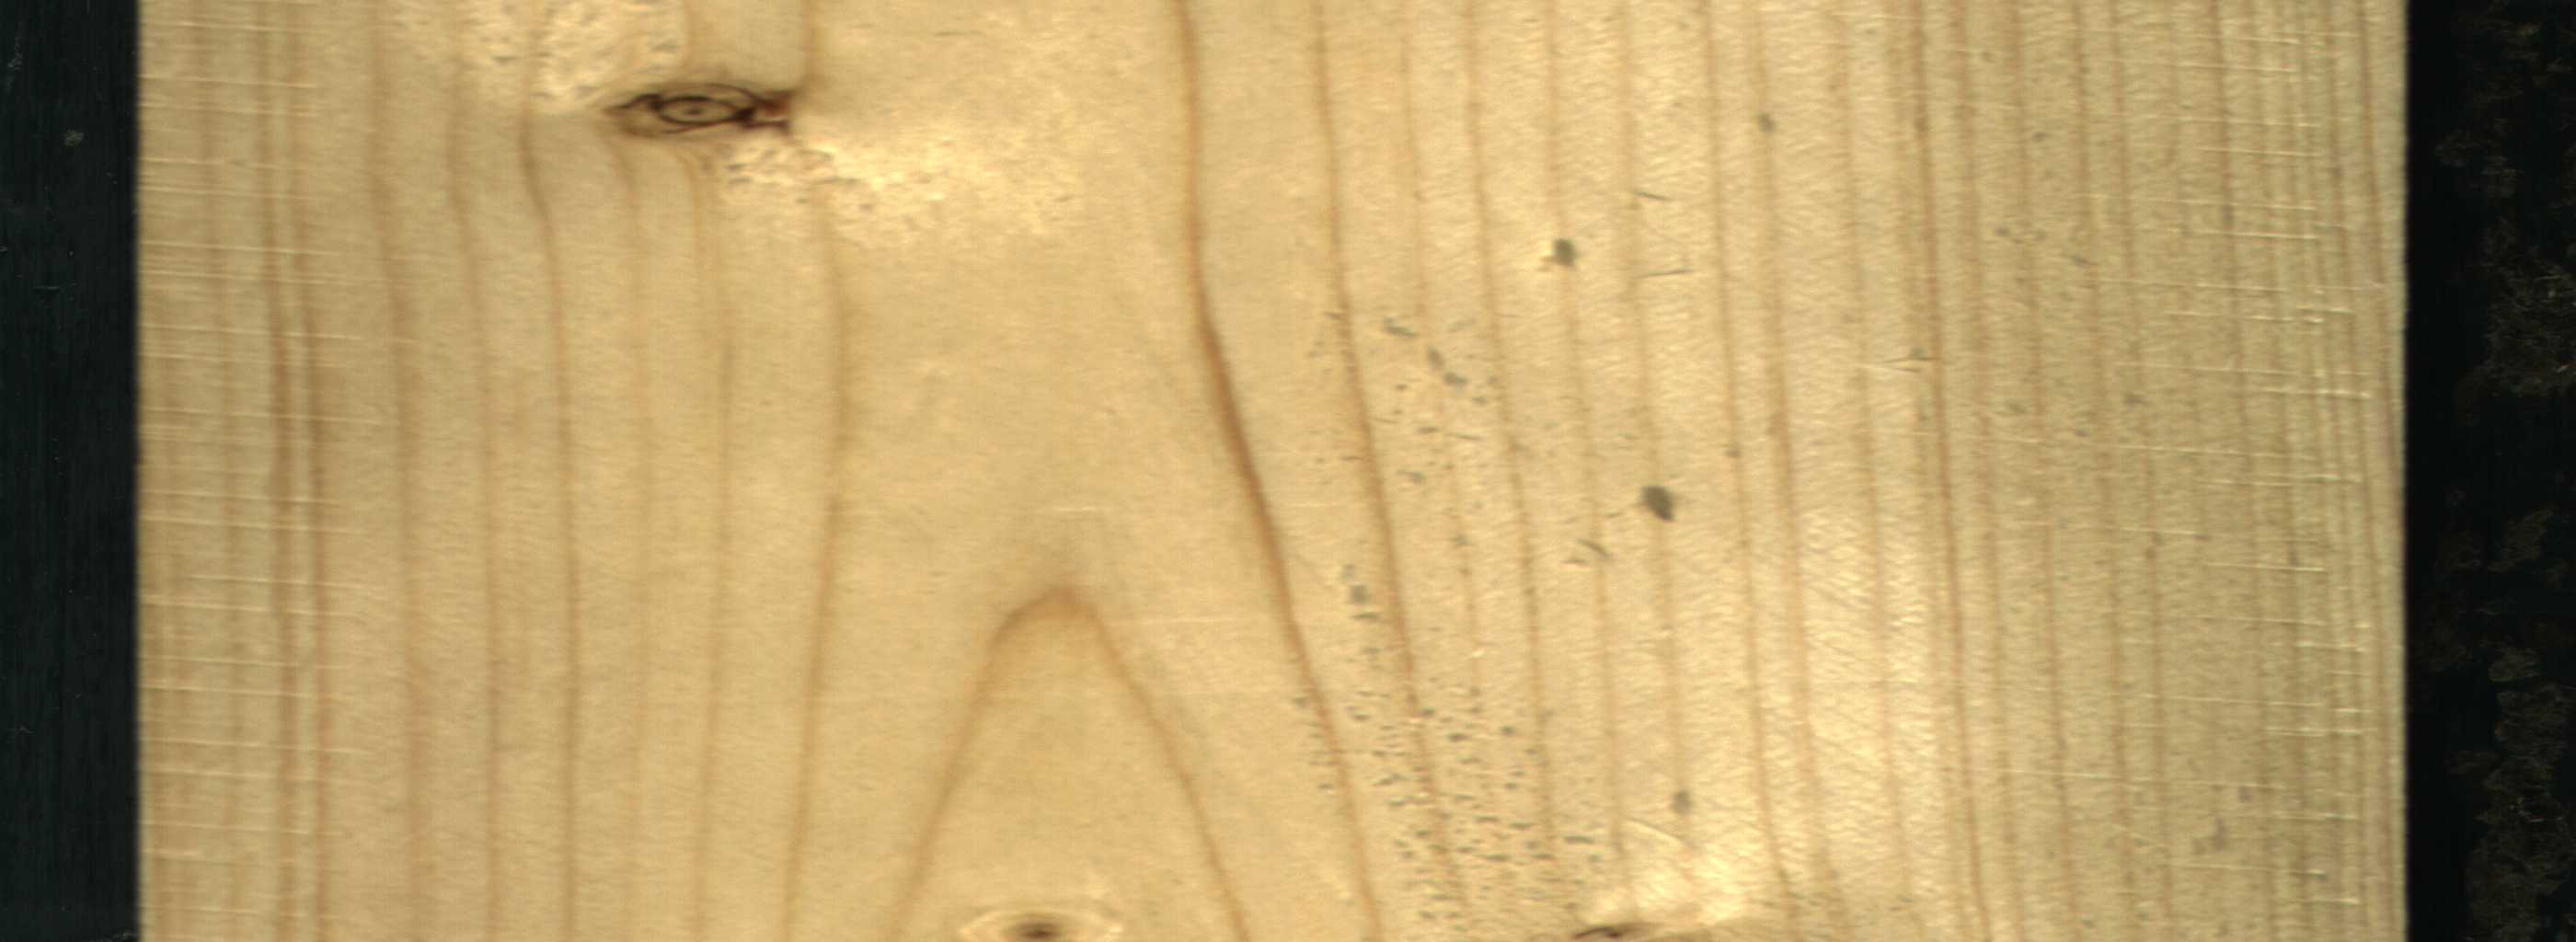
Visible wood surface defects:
knot_with_crack
Live_Knot
Live_Knot
Live_Knot